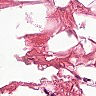
Metastatic tissue present: no